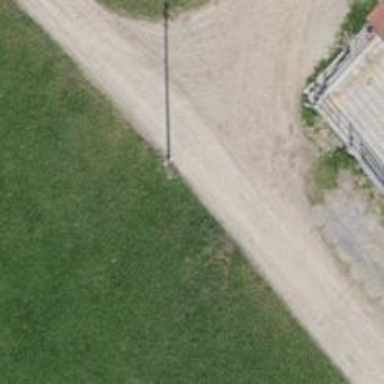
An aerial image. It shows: Minor power line.